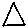
Label: triangle